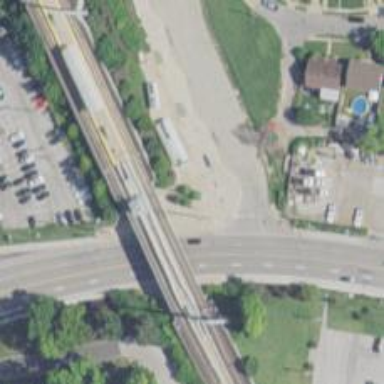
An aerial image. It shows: Bridge for light rail electrified with contact line.